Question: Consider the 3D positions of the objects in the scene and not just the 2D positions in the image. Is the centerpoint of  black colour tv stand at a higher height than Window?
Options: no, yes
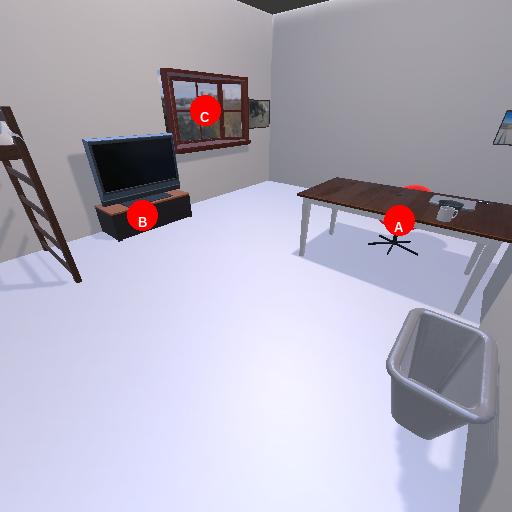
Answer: no